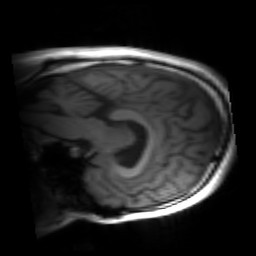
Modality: inplaneT1
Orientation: sagittal
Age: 30
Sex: male
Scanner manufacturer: siemens
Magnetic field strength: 3 T
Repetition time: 1.2 s
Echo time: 0.00251 s